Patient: sex M, age 31
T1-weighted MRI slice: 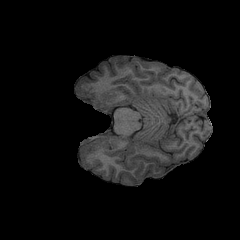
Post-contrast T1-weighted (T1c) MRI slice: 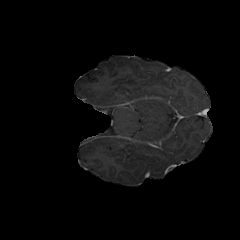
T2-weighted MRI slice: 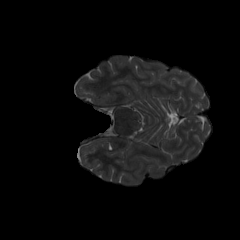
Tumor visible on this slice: no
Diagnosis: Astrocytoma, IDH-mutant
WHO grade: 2